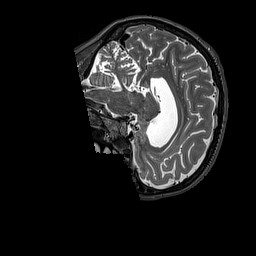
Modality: T2w
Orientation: sagittal
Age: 53
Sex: female
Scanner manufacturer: siemens
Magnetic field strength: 3 T
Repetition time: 3.2 s
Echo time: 0.567 s